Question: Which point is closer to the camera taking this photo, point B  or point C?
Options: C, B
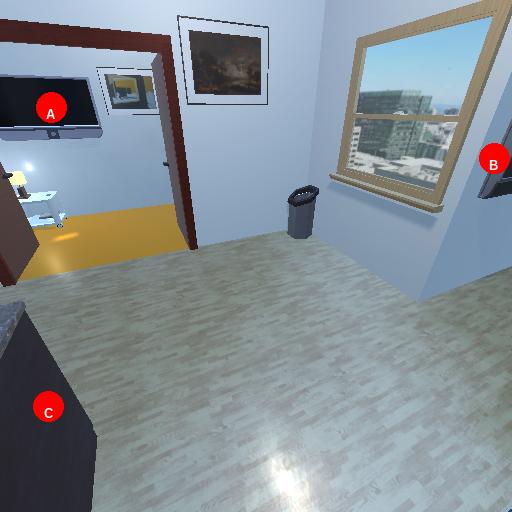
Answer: C